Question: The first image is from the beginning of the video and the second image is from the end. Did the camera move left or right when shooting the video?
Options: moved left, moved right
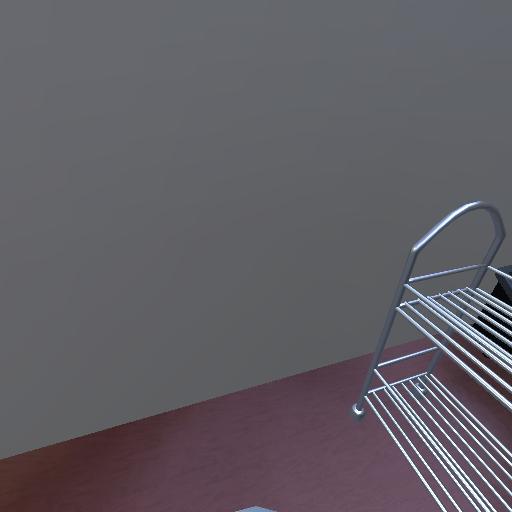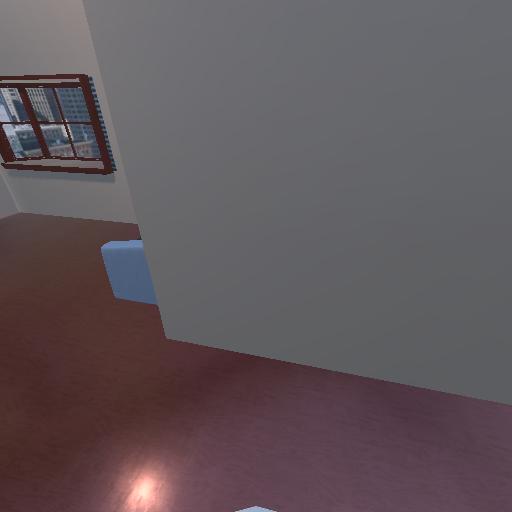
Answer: moved left